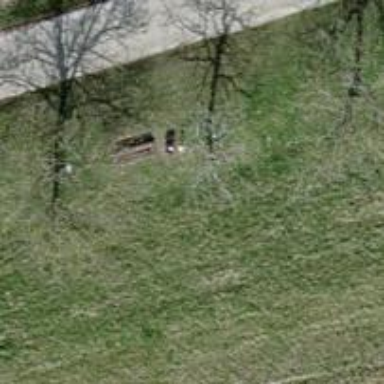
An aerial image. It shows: Bench.